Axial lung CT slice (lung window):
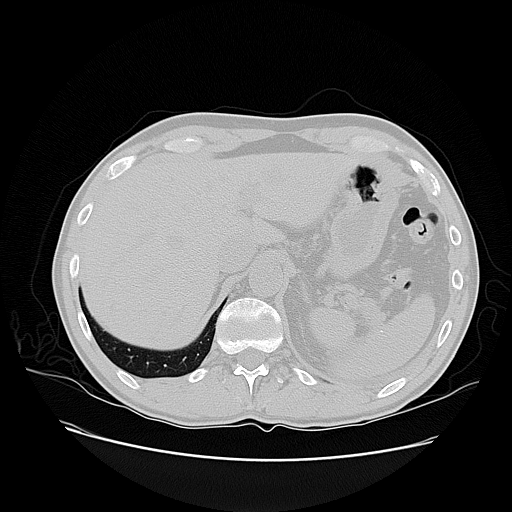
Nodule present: no